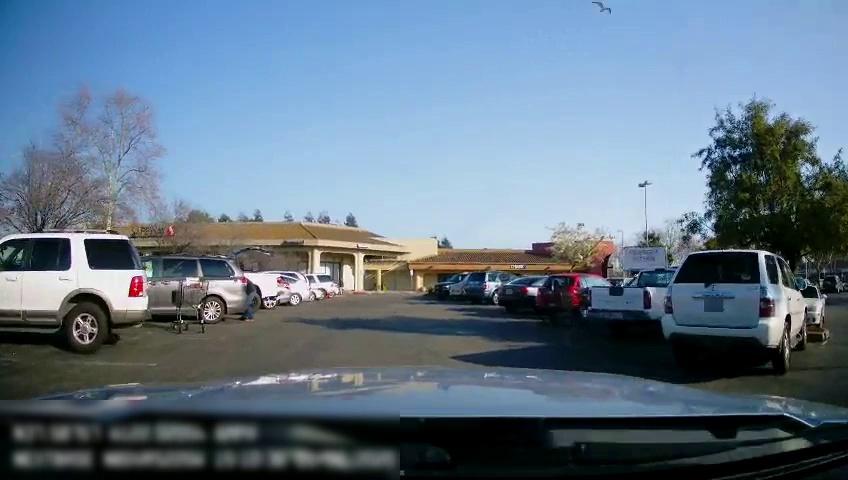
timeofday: Day
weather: Sunny
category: Drivable Space
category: Vehicles | SUV
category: Vehicles | Car
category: Vehicles | SUV
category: Vehicles | SUV
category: Vehicles | Truck
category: Vehicles | Truck
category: Vehicles | Car
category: Vehicles | SUV
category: Vehicles | Car
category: Vehicles | Car
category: Vehicles | SUV
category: Vehicles | SUV
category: Vehicles | Car
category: Vehicles | SUV
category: Vehicles | Car
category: Vehicles | Car
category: Vehicles | Truck
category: Pedestrians
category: Vehicles | SUV
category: Vehicles | SUV